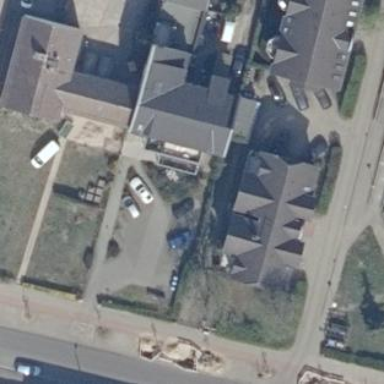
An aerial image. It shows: Building.